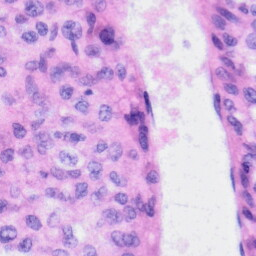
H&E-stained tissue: Liver